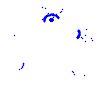
Particle: electron